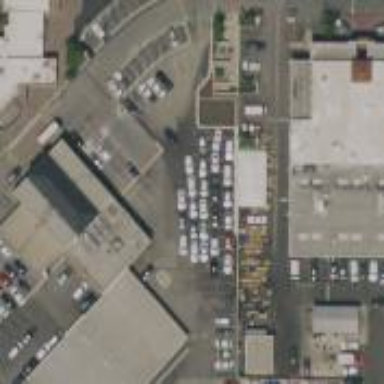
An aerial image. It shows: Commercial building used for car-related activities.